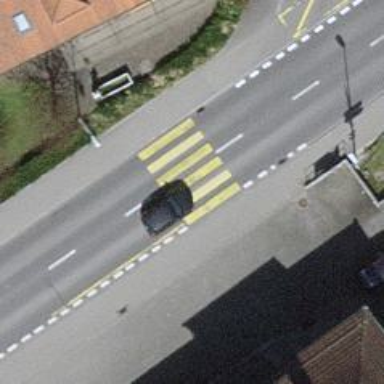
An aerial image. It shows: Uncontrolled zebra crossing with zebra markings.